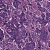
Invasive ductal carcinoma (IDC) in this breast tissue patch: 1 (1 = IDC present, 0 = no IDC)